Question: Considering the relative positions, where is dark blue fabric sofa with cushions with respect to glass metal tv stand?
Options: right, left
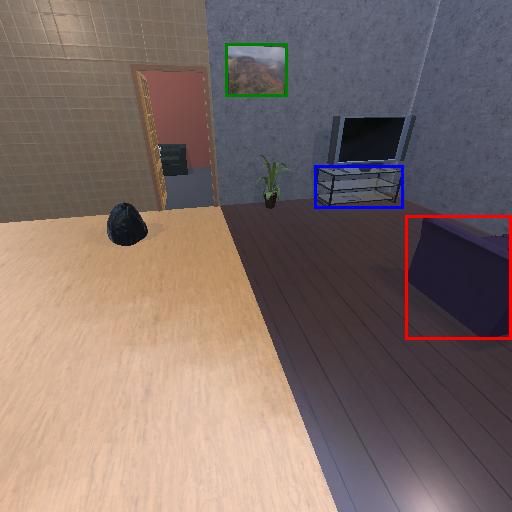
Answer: right